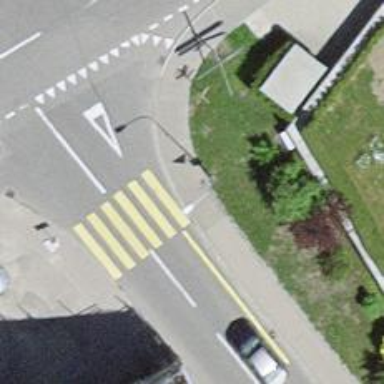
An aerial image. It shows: Asphalt sidewalk along the footway.